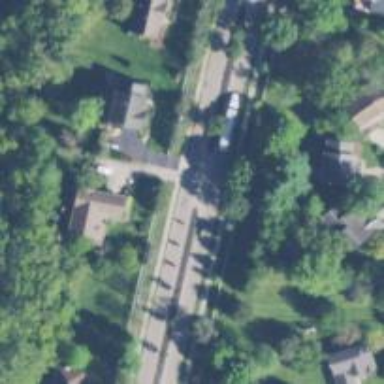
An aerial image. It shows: Shared driveway designated as service road.